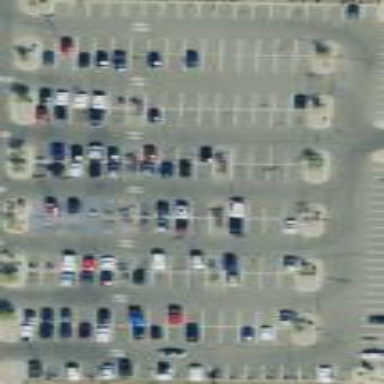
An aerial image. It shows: Parking area.